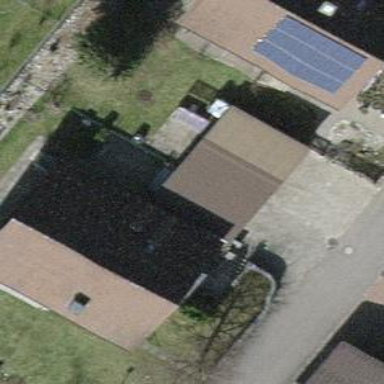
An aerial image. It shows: Flat-roofed garage.